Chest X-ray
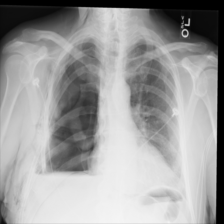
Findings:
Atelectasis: negative
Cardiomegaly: negative
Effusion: negative
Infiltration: negative
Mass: negative
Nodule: negative
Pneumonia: negative
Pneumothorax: negative
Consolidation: negative
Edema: negative
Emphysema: negative
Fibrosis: negative
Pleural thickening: negative
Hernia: negative